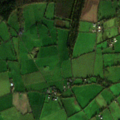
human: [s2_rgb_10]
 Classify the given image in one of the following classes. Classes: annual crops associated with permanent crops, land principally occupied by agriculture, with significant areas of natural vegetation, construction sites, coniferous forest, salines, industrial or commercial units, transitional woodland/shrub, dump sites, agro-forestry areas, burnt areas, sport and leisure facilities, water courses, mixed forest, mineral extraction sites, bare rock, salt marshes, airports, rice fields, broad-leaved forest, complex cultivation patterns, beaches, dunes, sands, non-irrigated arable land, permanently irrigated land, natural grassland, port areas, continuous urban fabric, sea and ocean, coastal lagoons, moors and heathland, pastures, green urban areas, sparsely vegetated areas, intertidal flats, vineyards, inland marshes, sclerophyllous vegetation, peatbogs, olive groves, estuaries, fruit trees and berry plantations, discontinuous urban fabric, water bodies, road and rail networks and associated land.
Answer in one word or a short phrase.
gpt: pastures, land principally occupied by agriculture, with significant areas of natural vegetation, mixed forest, transitional woodland/shrub